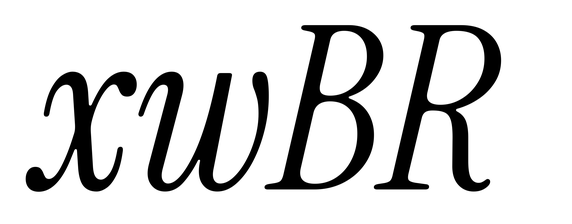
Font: InstrumentSerif-Italic